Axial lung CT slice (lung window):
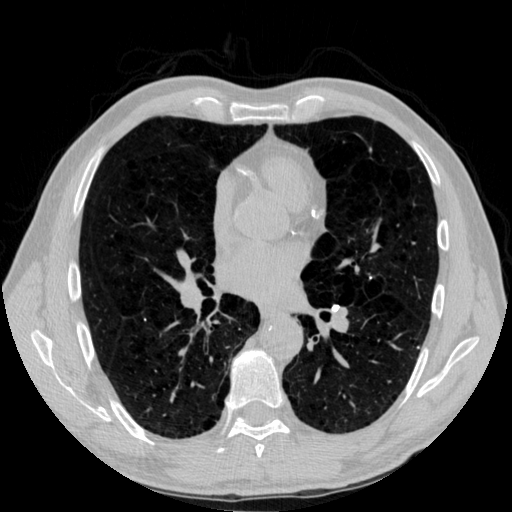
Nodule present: no